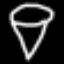
Label: diamond